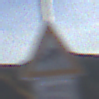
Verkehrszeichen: SeitenwindVonRechts
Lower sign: LaengeEinerStrecke3
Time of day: SunriseSunset
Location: Outdoor (Nature)
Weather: PartlyCloudy
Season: NotSpecified
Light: Natural